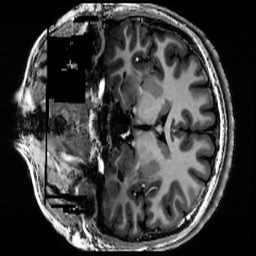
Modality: T1w
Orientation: coronal
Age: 18
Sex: male